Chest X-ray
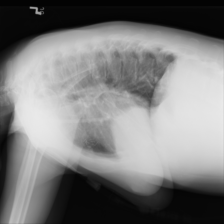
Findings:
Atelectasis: negative
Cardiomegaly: negative
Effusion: positive
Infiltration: negative
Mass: positive
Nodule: negative
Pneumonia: negative
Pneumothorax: negative
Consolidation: negative
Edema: negative
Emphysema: negative
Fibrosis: negative
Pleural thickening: negative
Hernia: negative